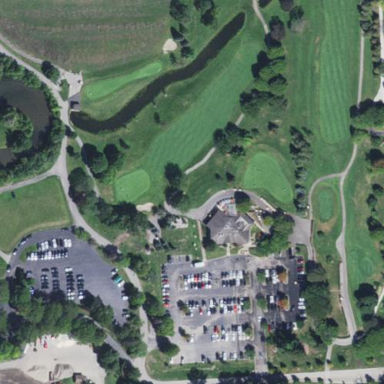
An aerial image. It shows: Golf fairway surrounded by grass.